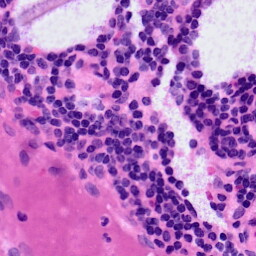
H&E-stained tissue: LymphNode